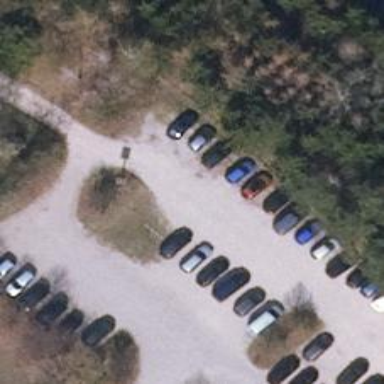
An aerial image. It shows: Compacted parking aisle designated as service road.